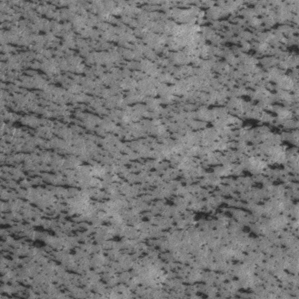
Label: frost